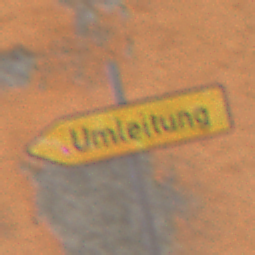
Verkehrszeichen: UmleitungswegweiserLinksweisend
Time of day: Midday
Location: Outdoor (Urban)
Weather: Overcast
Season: NotSpecified
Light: Natural